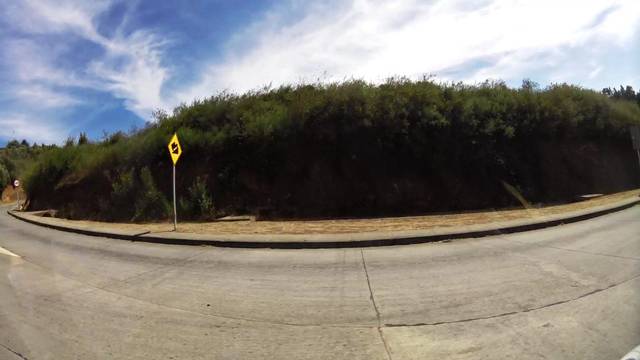
Region: Chile
Coordinates: -36.708, -73.121